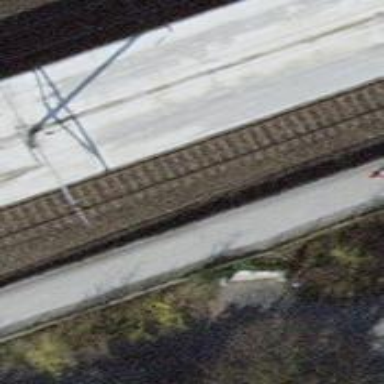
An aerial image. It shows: Railway stop with public transport stop position.